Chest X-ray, AP view. Patient: 52 years old, sex M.
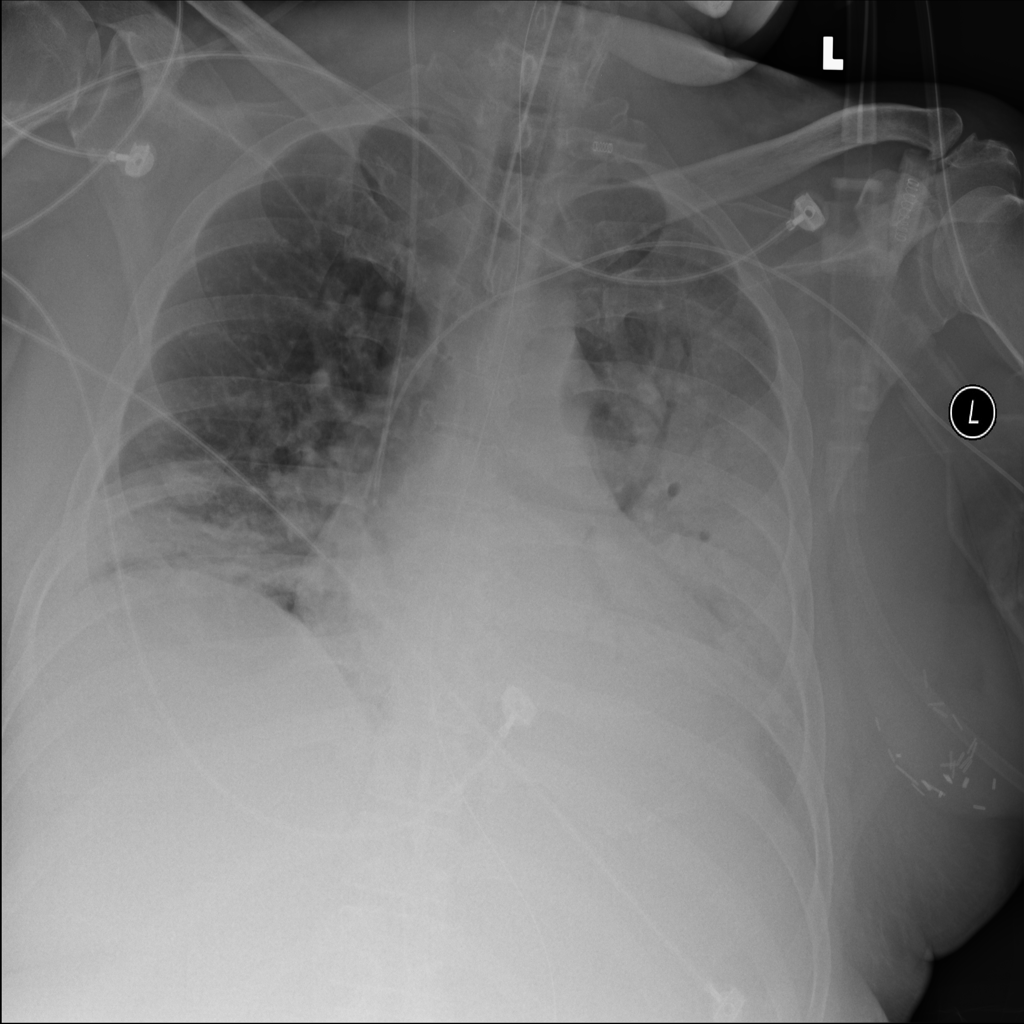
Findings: Atelectasis, Effusion, Infiltration